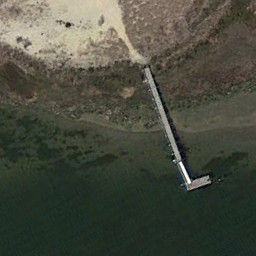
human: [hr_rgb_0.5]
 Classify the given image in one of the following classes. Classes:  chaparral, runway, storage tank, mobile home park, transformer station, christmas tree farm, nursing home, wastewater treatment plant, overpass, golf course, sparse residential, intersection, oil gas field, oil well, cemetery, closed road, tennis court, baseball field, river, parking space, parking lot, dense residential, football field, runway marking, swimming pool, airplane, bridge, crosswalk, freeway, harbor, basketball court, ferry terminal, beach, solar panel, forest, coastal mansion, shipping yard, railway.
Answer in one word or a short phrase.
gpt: ferry terminal